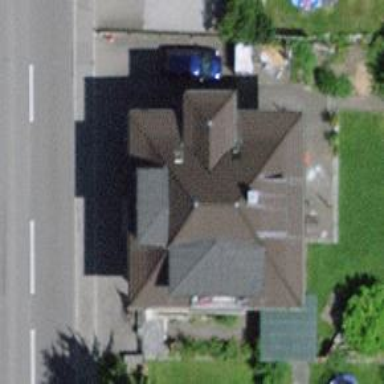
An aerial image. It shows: Detached building with hipped roof.